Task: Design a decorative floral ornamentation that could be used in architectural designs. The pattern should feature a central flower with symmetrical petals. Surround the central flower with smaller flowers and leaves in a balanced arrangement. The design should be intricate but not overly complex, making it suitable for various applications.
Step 177:
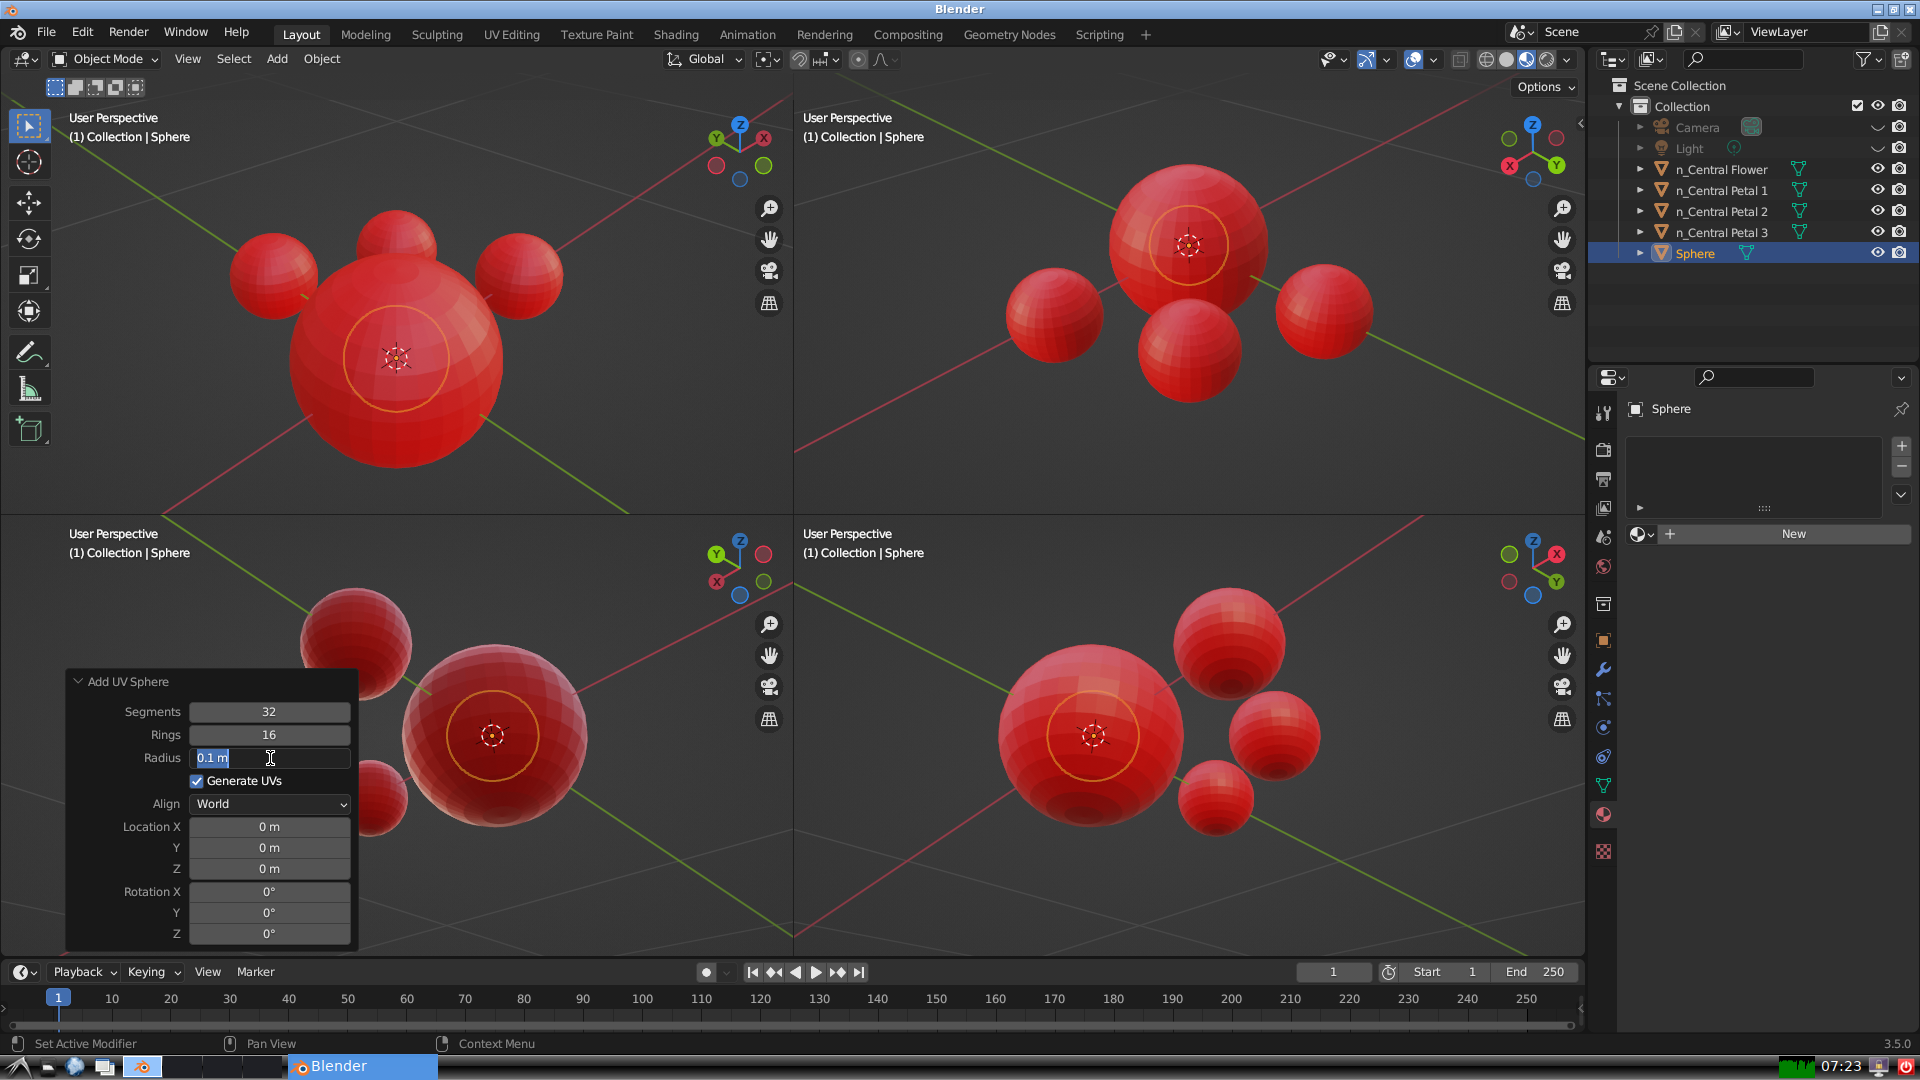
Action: input_text: 0.1